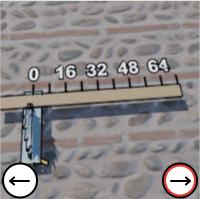
Task: length
Answer: 72
First scale value: 16.0